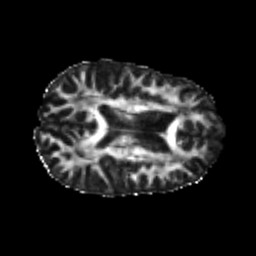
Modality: FA
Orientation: axial
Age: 26
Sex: male
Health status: healthy
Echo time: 0.074 s